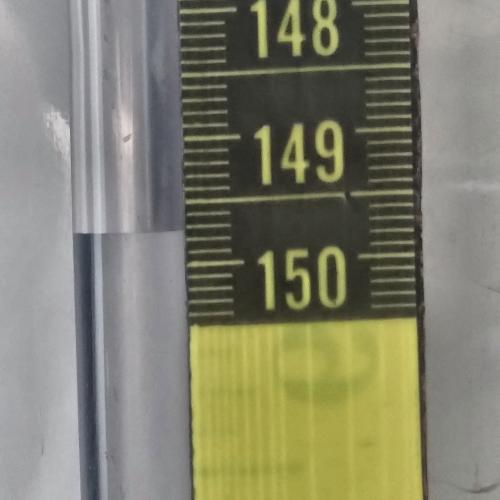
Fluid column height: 149.7 cm